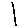
Label: line